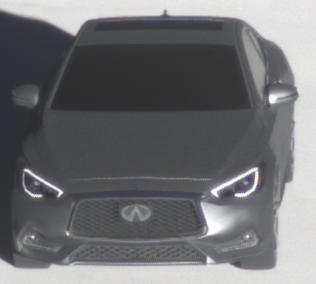
Make: Infiniti
Model: Q60 2.0t
Detailed model: Q60 (V37)
Model produced from: 2016/10
Model produced until: 2018/08
Doors: 2
Color: gray
Road condition: dry road
Daytime: sunrise or sunset
Contrast: high contrast